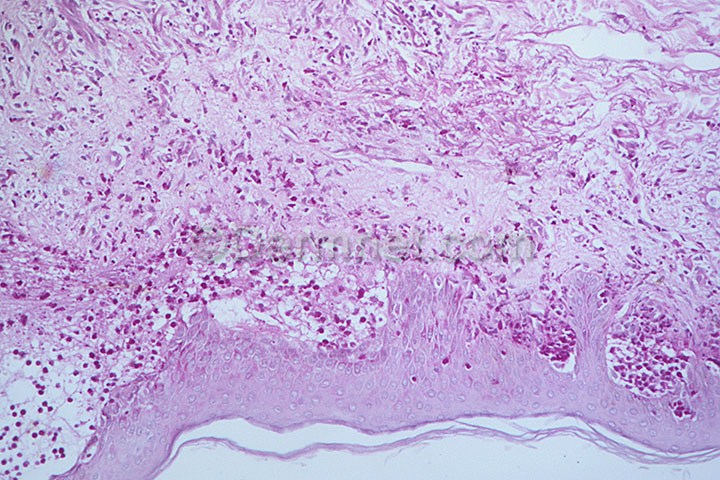
Disease: Bullous Disease Photos